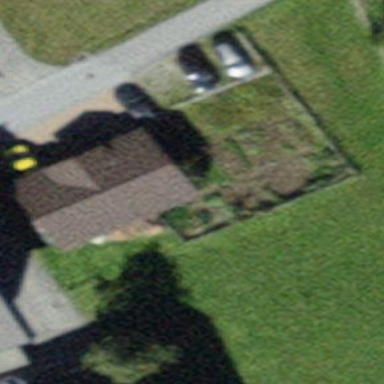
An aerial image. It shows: Group of garages.